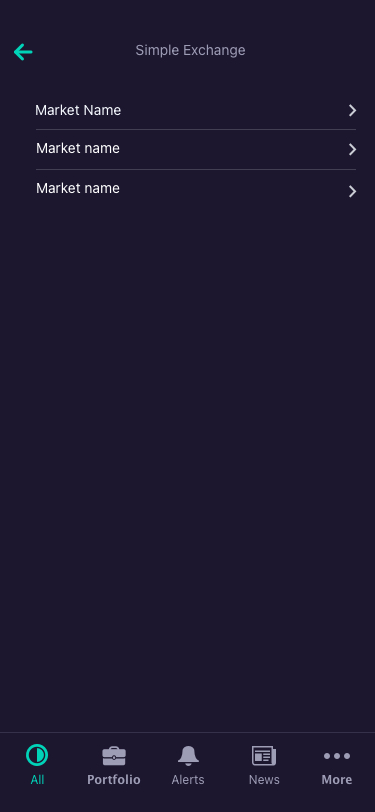
Text in this UI design:
Market name
Market name
Market Name
Simple Exchange
All
Portfolio
Alerts
News
More